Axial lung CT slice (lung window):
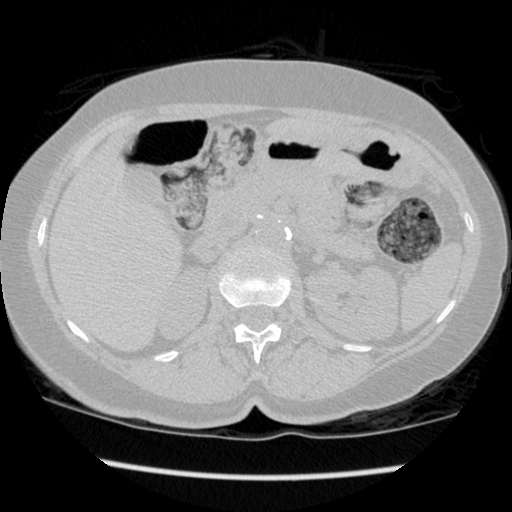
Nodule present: no